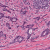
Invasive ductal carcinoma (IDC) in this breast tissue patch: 0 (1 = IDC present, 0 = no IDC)